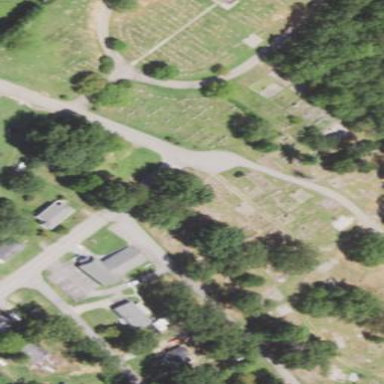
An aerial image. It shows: Grave yard.